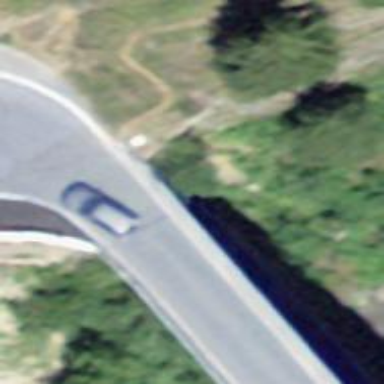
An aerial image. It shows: Secondary road on asphalt bridge.